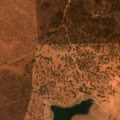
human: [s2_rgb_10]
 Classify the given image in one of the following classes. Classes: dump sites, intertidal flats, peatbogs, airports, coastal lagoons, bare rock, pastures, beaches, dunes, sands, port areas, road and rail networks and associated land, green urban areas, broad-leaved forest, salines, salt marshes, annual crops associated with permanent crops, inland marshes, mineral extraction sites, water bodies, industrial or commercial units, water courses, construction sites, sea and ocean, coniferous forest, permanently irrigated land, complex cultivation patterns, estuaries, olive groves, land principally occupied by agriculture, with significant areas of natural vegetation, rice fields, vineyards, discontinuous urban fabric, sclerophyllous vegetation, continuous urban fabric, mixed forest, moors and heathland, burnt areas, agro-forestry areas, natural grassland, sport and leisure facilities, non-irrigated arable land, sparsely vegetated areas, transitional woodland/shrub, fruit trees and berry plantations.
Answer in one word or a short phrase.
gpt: pastures, agro-forestry areas